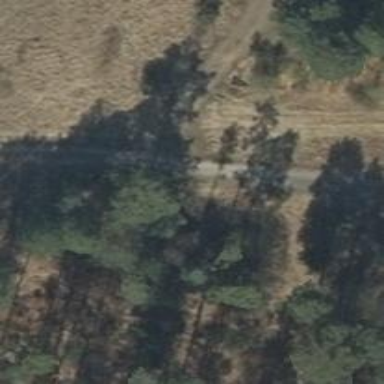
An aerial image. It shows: Well-maintained track road of grade 1.